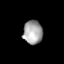
Tissue: lung
Cell type: T cells
Senescence score: 0.1976
Nuclear area (px): 445
Mean DAPI intensity: 165.445